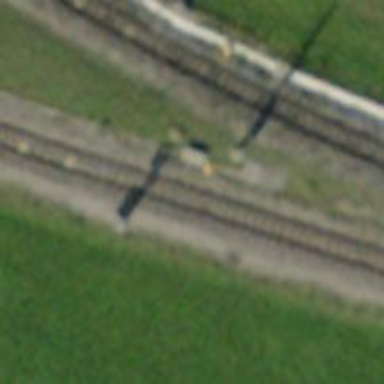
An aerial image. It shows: Narrow-gauge railway track with 1 electrified contact line.